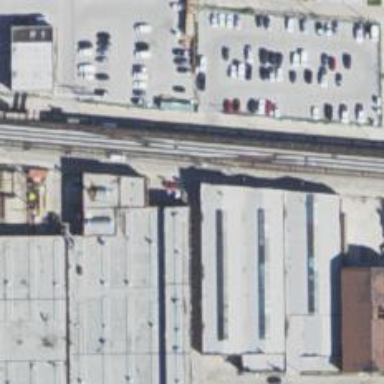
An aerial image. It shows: Railroad crossover.